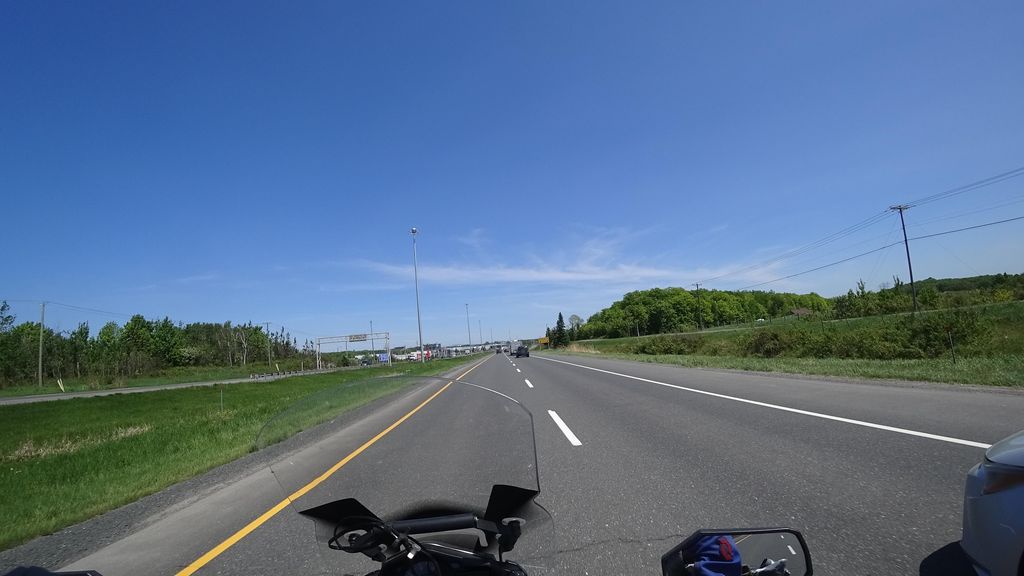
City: quebec_city